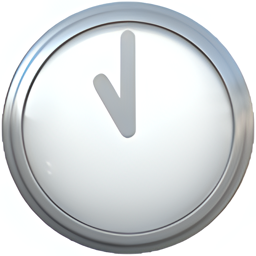
Name: clock face eleven oclock
Emoji: 🕚
Group: Travel & Places
Sub-group: time